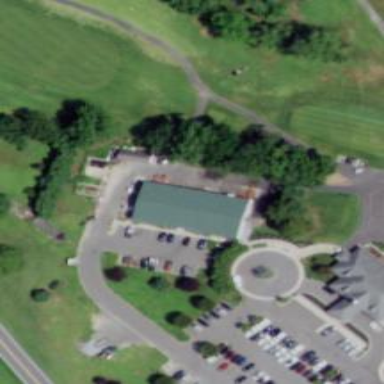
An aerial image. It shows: Service road used as golf cart path.